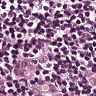
Metastatic tissue present: yes